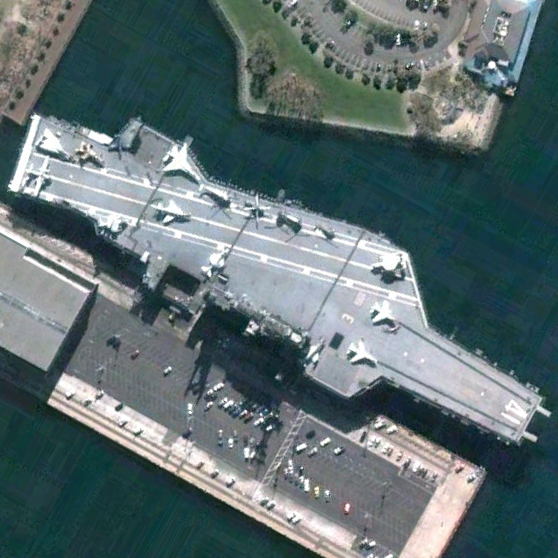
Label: aircraft_carrier